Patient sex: M
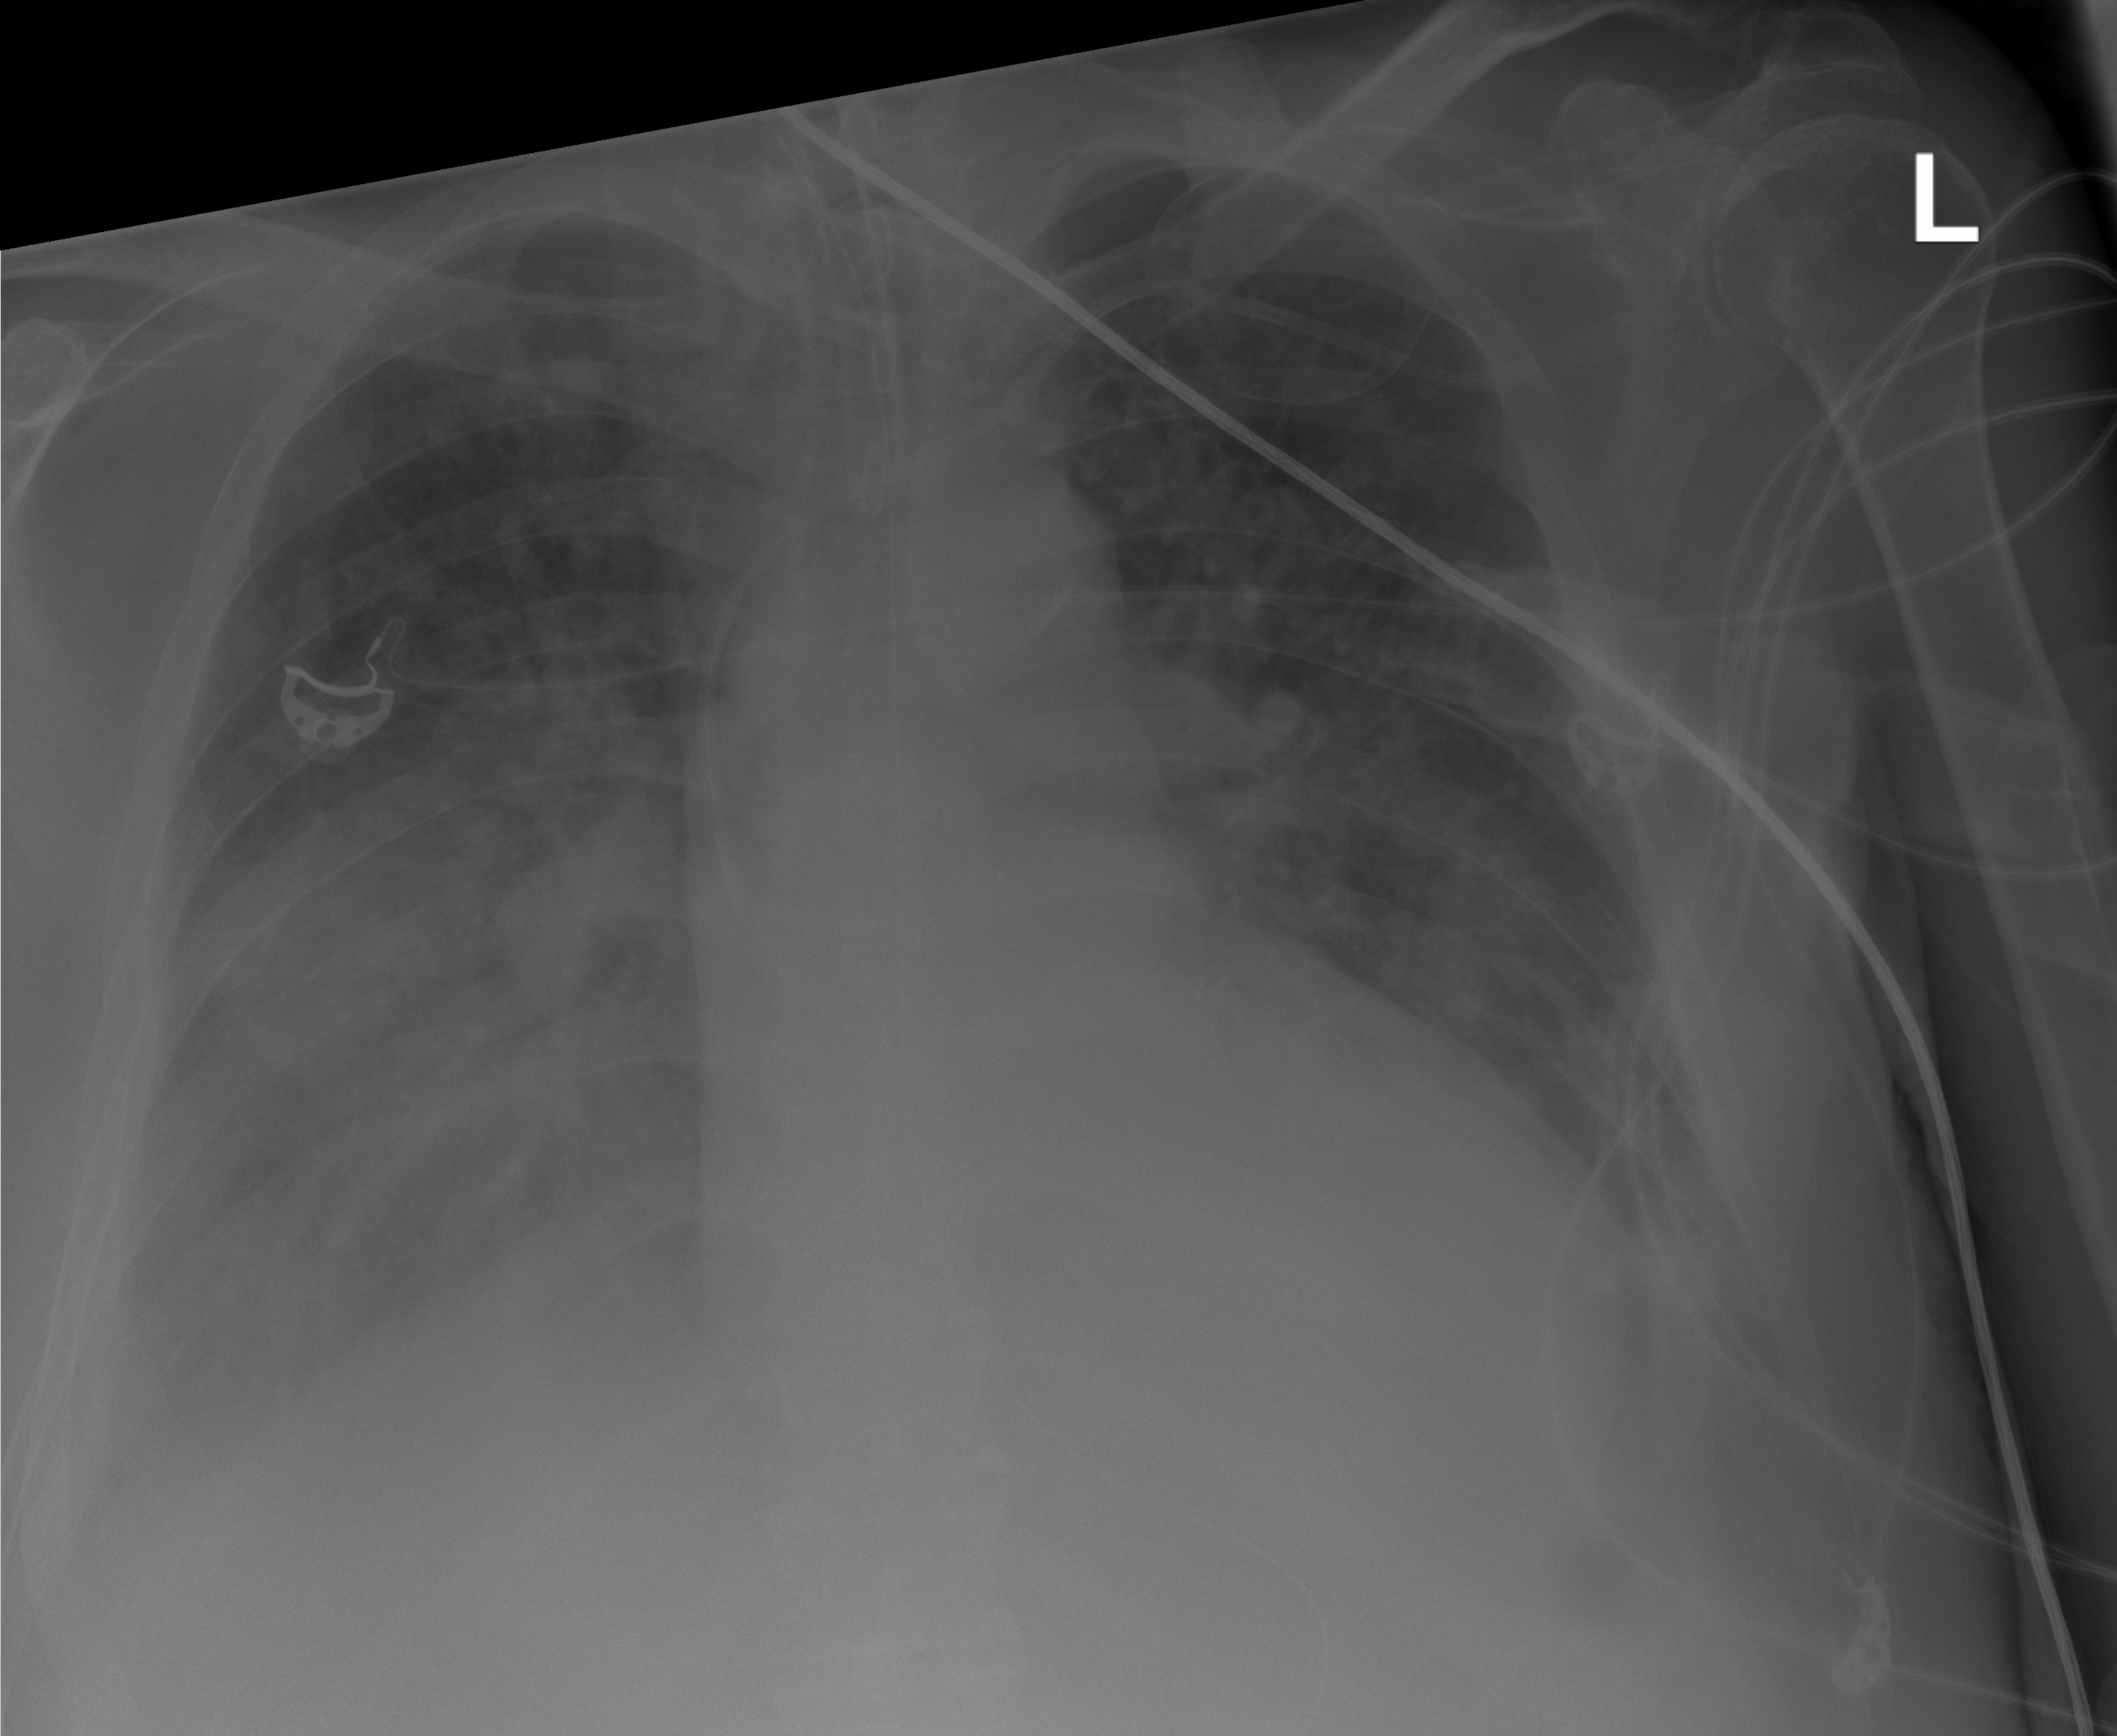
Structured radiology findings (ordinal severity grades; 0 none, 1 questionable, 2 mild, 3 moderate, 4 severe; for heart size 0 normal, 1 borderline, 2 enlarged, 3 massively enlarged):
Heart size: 0
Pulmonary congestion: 0
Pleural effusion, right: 2
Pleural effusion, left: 2
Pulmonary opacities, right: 3
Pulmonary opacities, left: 2
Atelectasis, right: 3
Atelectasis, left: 2